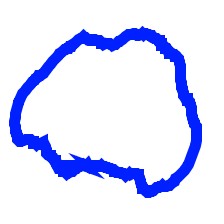
Shape: circle